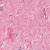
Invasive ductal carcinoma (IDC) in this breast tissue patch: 0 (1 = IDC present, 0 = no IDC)